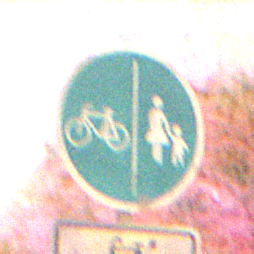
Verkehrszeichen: GetrennterRadUndGehwegRadwegLinks
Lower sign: EinspurigeFahrzeugeFrei6
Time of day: Night
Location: Outdoor (Nature)
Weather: Clear
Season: NotSpecified
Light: Natural